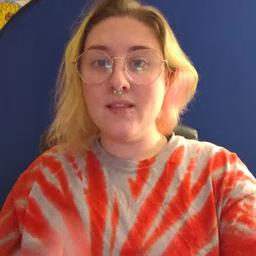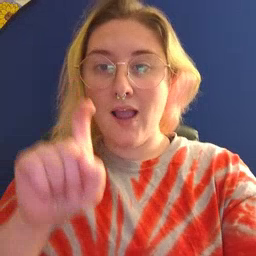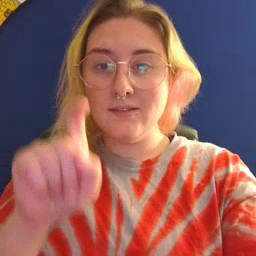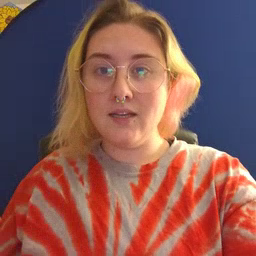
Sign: closet